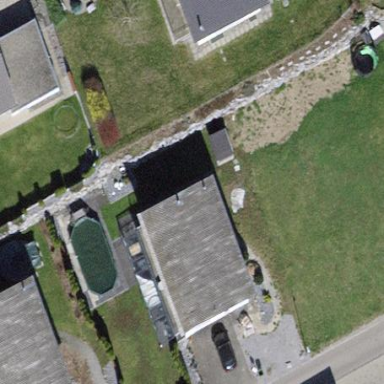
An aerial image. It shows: House with skillion roof shape.